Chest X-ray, AP view. Patient: 45 years old, sex M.
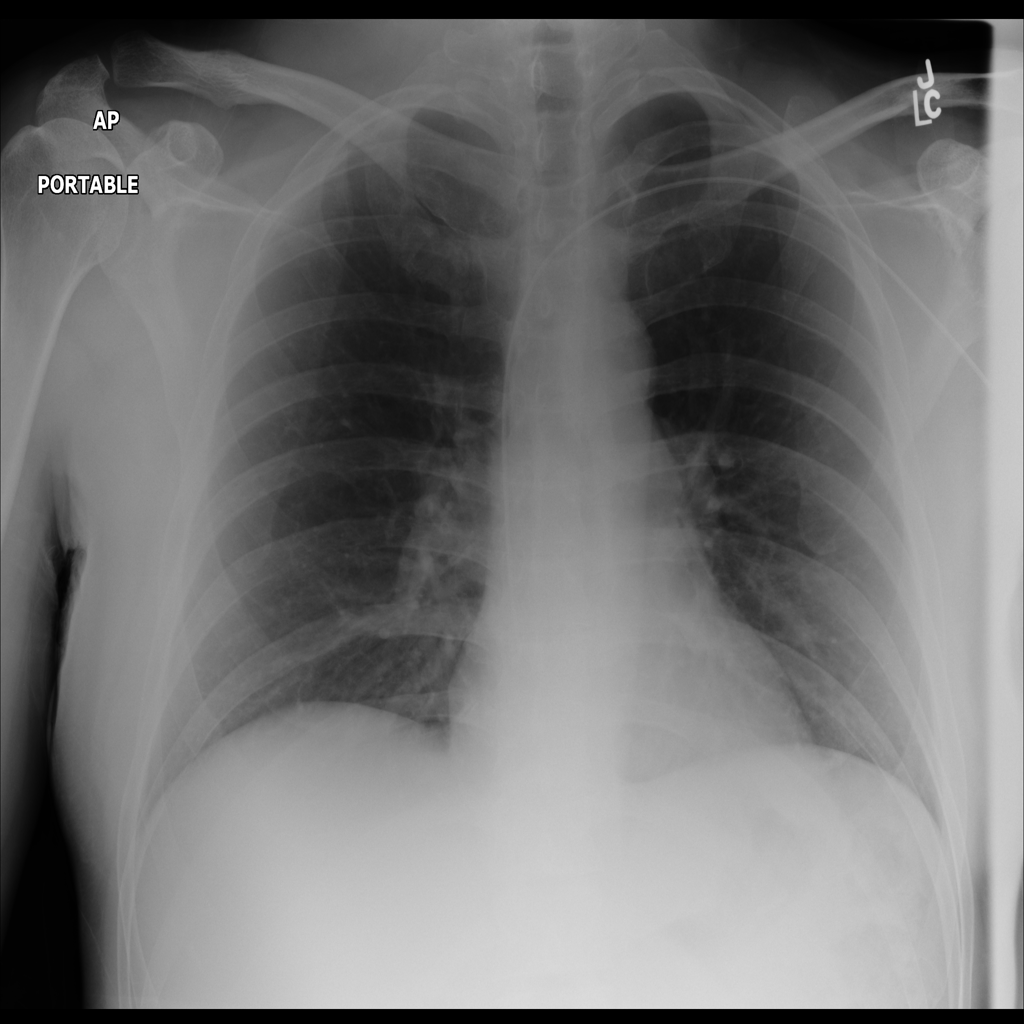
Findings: No Finding